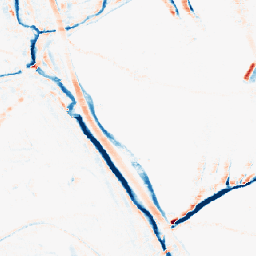
Category: morphological
Decomposition family: morphological_rect
Decomposition parameters: operation: average
width: 10
height: 5
Upsampling method: nearest
Upsampling parameters: scale: 4
Upsampling scale: 4